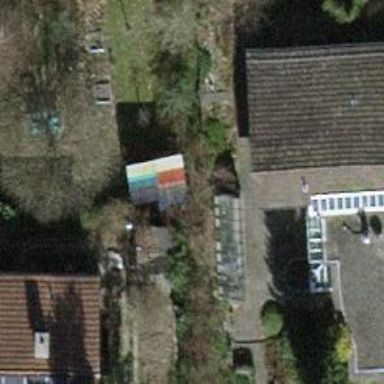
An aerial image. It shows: Building with tile roof.